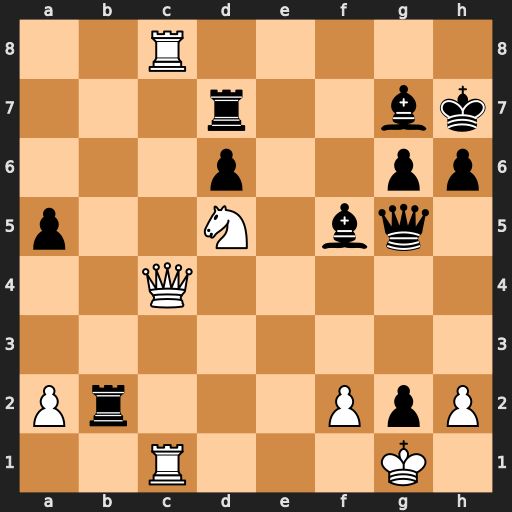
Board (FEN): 2R5/3r2bk/3p2pp/p2N1bq1/2Q5/8/Pr3PpP/2R3K1
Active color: w
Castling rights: -
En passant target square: -
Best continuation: Nf6+ Qxf6 Qg8#